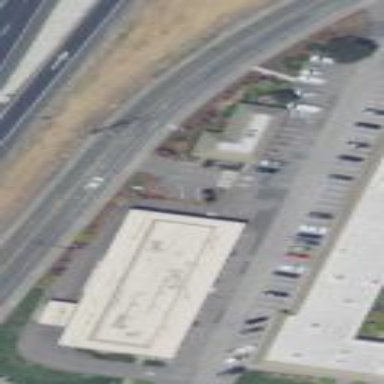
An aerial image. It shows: Commercial area.